Question:
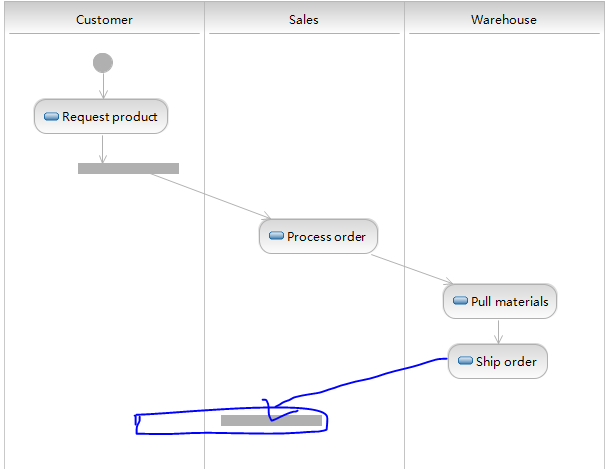
Answer: Problem solved.
Just tried a little more times, and I found if I drag the bar directly on the middle line, it crosses the line automatically.